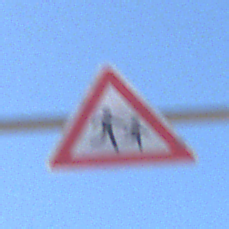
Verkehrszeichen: KinderLinks
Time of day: MorningAfternoon
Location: Outdoor (Suburban)
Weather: PartlyCloudy
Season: NotSpecified
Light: Natural